九年级 · 解析几何
如图, 点 $A 、 B 、 C$ 在圆 $O$ 上, 弦 $A C$ 与半径 $O B$ 互相平分, 那么 $\angle A O C$ 度数为 $\qquad$度.

(第 13 题)

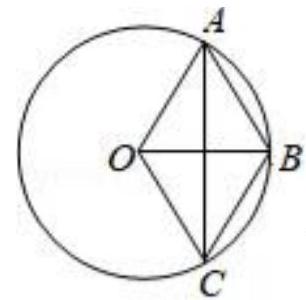
答案:  120 .

解析: 首先根据垂径定理得到 $\mathrm{OA}=\mathrm{AB}$, 结合等边三角形的性质即可求出 $\angle \mathrm{AOC}$ 的度数.

【详解】解: $\because$ 弦 $\mathrm{AC}$ 与半径 $\mathrm{OB}$ 互相平分,

$\therefore \mathrm{OA}=\mathrm{AB}$,

$\because \mathrm{OA}=\mathrm{OC}$,

$\therefore \triangle \mathrm{OAB}$ 是等边三角形,
$\therefore \angle \mathrm{AOB}=60^{\circ}$,

$\therefore \angle \mathrm{AOC}=120^{\circ}$,

故答案为 120 .

【点睛】本题主要考查了垂径定理的知识, 解题的关键是证明 $\triangle \mathrm{OAB}$ 是等边三角形, 此题难度不大.